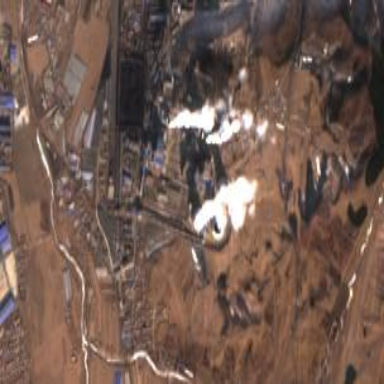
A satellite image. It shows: Industrial area with coal power plant.